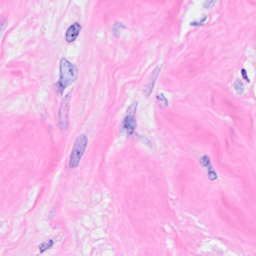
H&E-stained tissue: Breast